Interaction volume radius: 5 \u00c5
Interaction volume height: 30 \u00c5
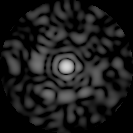
Disorder parameter: 0.8279